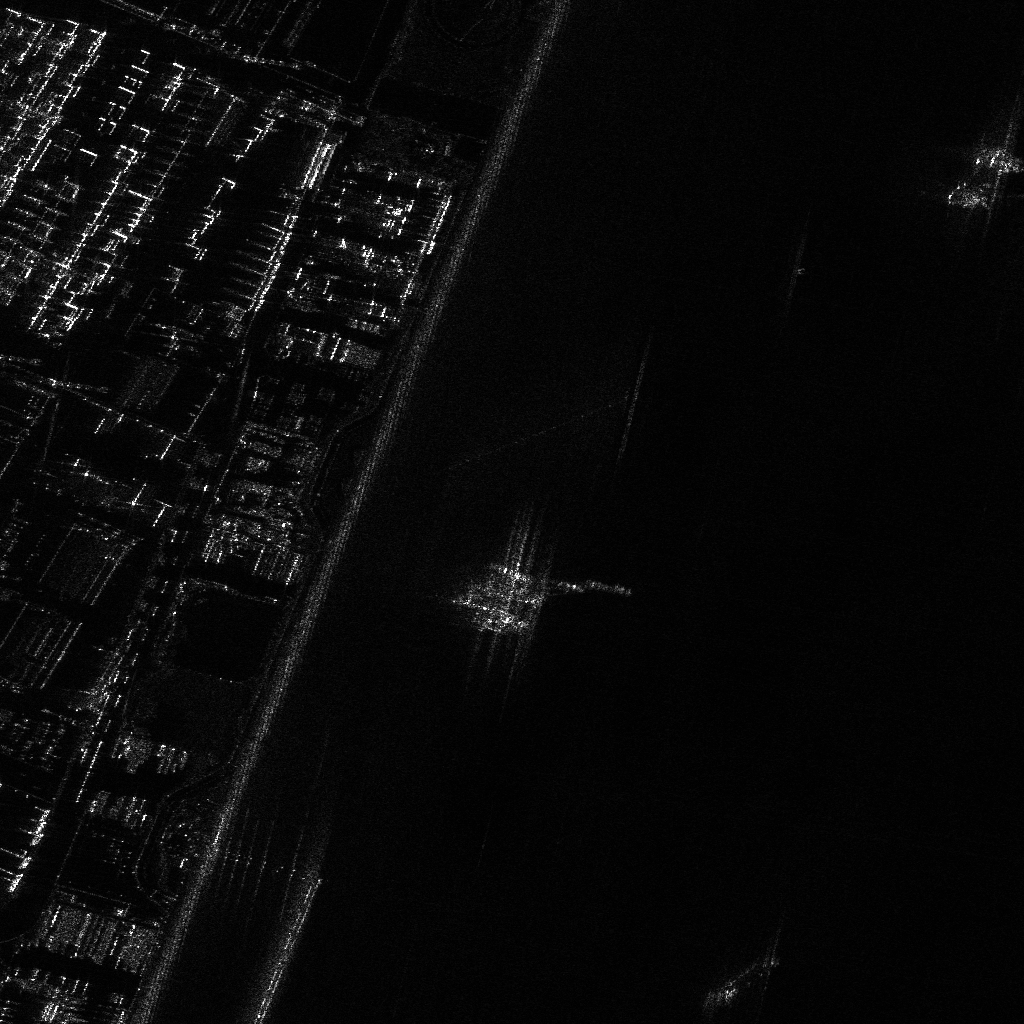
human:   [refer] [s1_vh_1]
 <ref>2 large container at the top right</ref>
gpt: <box>[[94, 13, 100, 17, 15], [92, 17, 98, 21, 13]]</box>

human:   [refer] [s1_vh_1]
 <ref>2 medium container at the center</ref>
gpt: <box>[[56, 56, 61, 57, 12], [52, 56, 57, 57, 12]]</box>